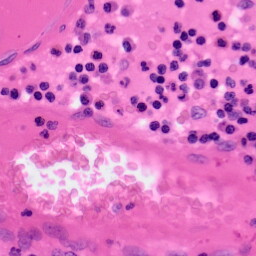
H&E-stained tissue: Colon